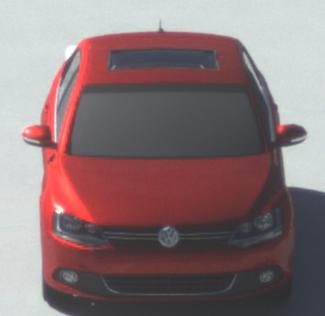
Make: VW
Model: Jetta 1.2 TSI
Detailed model: Jetta (IV)
Model produced from: 2011/01
Model produced until: 2014/08
Doors: 4
Color: red
Road condition: dry road
Daytime: morning or afternoon
Contrast: high contrast